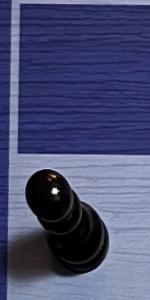
Label: Pawn_Black